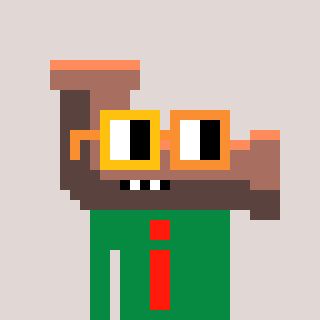
a pixel art character with square yellow and orange glasses, a pipe-shaped head and a green-colored body on a warm background